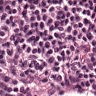
Metastatic tissue present: no